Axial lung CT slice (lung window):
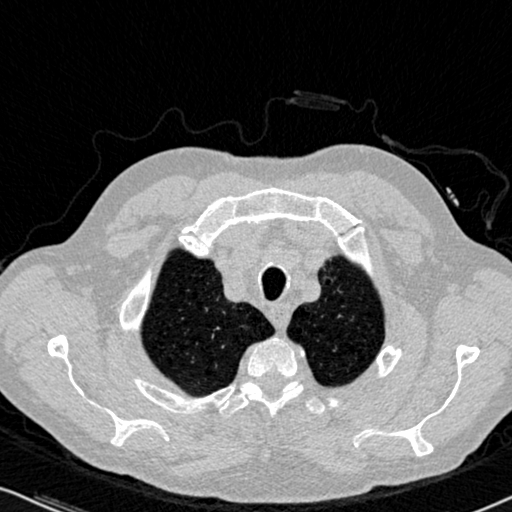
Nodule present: no